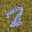
Label: 2